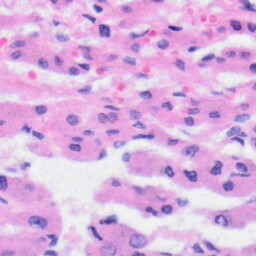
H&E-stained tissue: Liver